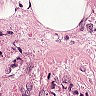
Metastatic tissue present: yes